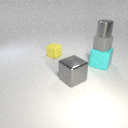
large cyan rubber cube to the right of large gray metal cube